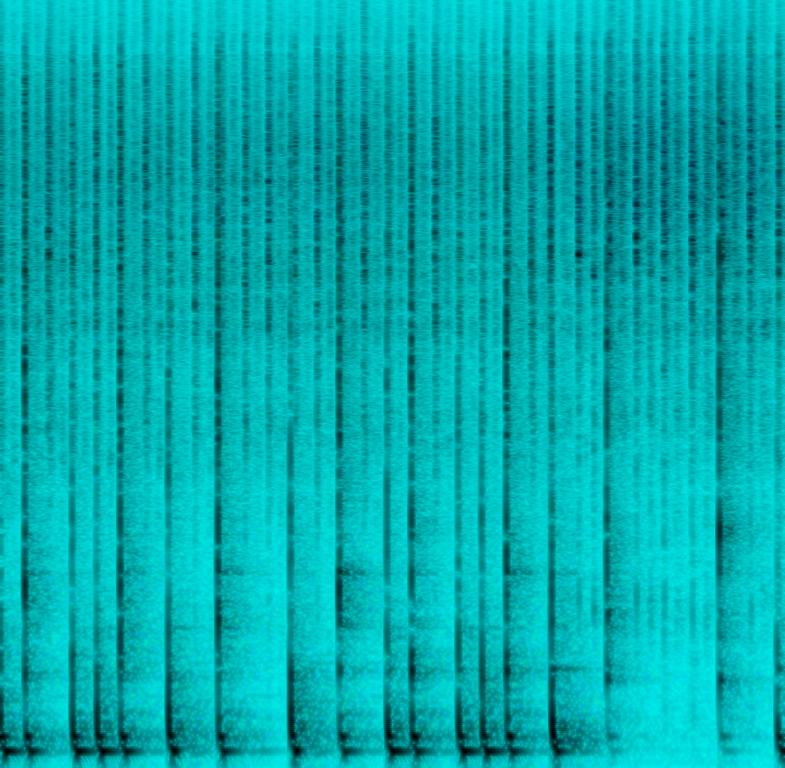
This amateur recording features a shaker being played continuously. A cajon is played. After about two bars, the sound of the cajon changes to a more open sound. This video is an instrumental. There are no voices in this song. This song can be played as an instruction for cajon players.